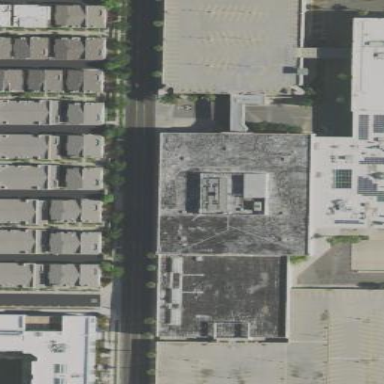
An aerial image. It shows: Department store building.